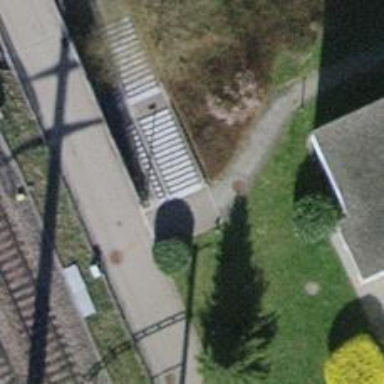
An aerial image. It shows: Steps with paving stones. Ramp is also available.